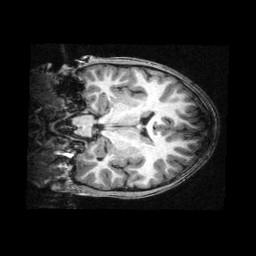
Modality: T1w
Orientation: coronal
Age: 11
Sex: male
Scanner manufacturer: siemens
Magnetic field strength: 3 T
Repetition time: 2.3 s
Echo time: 0.00336 s